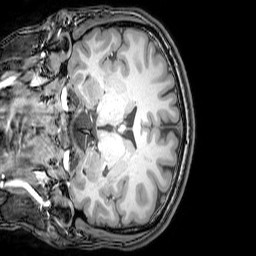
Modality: T1w
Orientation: coronal
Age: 23
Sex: male
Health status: healthy
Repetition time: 0.081 s
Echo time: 0.037 s